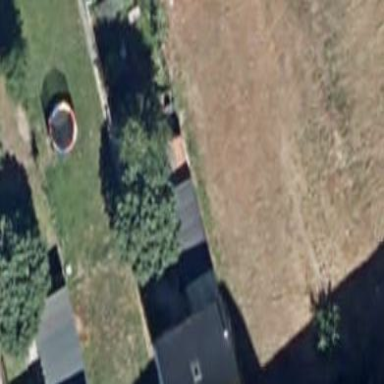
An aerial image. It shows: Shed.